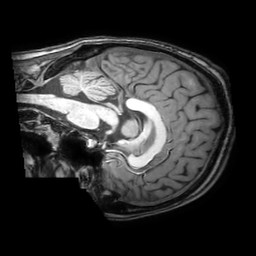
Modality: T1w
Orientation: sagittal
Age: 19
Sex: female
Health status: healthy
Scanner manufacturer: philips
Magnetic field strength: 3 T
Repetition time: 0.0079 s
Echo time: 0.0035 s